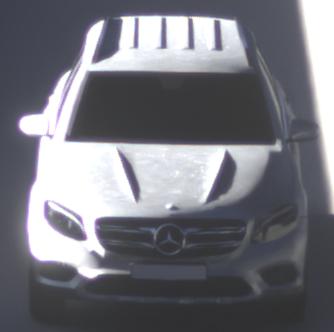
Make: Mercedes-Benz
Model: GLC 250
Detailed model: GLC (253)
Model produced from: 2015/09
Model produced until: 2018/05
Doors: 5
Color: white
Road condition: dry road
Daytime: sunrise or sunset
Contrast: medium contrast